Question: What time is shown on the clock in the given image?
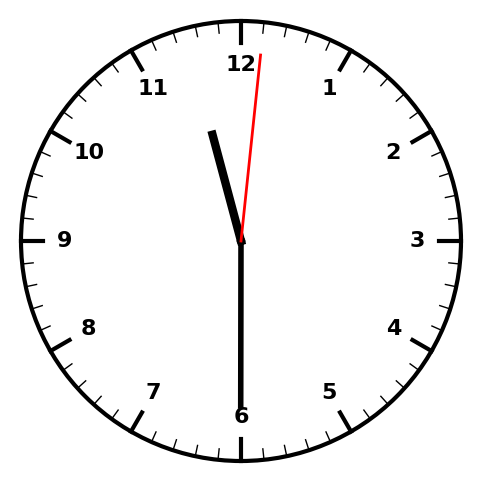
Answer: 11:30:01